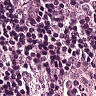
Metastatic tissue present: yes